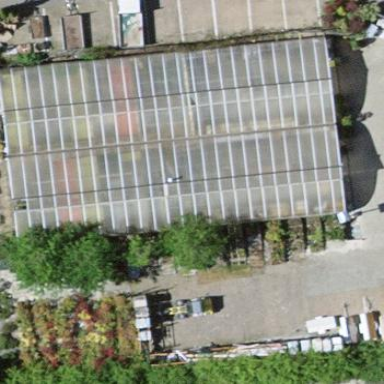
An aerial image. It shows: Greenhouse.